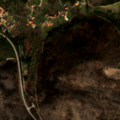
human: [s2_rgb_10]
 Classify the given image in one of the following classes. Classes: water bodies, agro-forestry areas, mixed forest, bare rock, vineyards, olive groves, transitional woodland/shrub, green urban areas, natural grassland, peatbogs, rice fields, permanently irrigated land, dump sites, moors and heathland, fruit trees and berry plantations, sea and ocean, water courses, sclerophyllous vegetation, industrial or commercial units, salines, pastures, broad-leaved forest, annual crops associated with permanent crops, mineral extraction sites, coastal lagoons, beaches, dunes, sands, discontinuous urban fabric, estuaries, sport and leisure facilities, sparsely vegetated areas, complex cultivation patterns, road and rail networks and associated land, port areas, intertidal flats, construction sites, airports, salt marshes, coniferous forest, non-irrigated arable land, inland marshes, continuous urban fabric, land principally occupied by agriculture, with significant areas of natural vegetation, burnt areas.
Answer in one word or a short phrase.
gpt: annual crops associated with permanent crops, land principally occupied by agriculture, with significant areas of natural vegetation, broad-leaved forest, transitional woodland/shrub